Question: I have a very basic program that's essentially a few counters with buttons to increase/decrease the count that is pictured below.

The problem is I had to create each of the items somewhat independently so for every button there's a function rather than reusing them.
Is there anyway to essentially save the entire counter so that the label and buttons automatically go together and I don't have to recode the same thing multiple times?
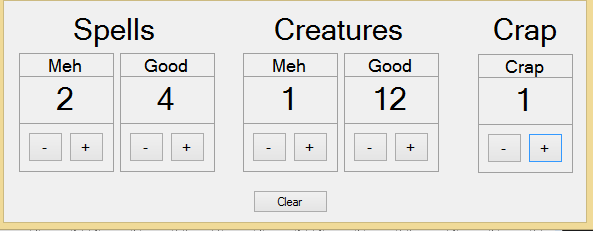
Answer: Make a 'UserControl' called 'Counter', that provides whatever properties you need. I would suggest you just need two properties: 'Title' and 'Count'. You wire these up to the UI elements provided by your control. If using WPF, this is pretty easy to do through XAML if you use Dependency Properties.